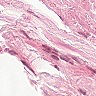
Metastatic tissue present: no